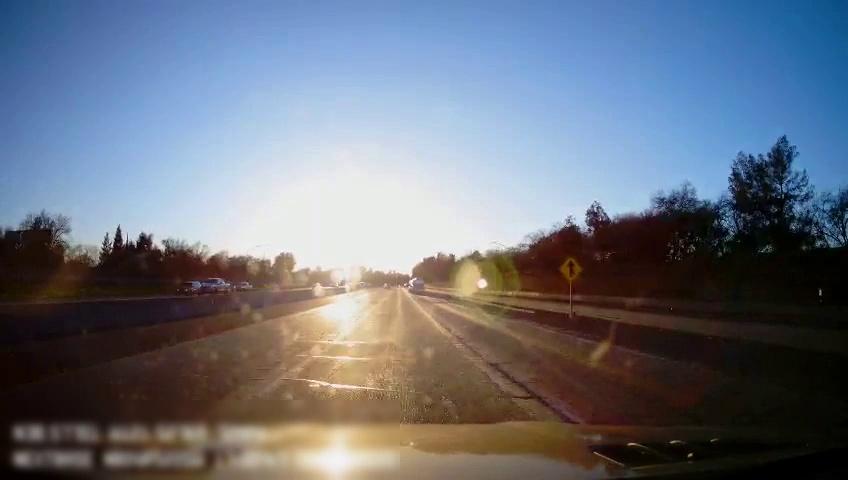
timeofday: Day
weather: Sunny
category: Drivable Space
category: Drivable Space
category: Vehicles | Truck
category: Vehicles | Truck
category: Vehicles | SUV
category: Vehicles | Truck
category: Lanes | Current Lane
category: Lanes | Current Lane
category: Lanes | Alternate Lane
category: Lanes | Alternate Lane
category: Traffic | Signs